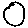
Label: circle